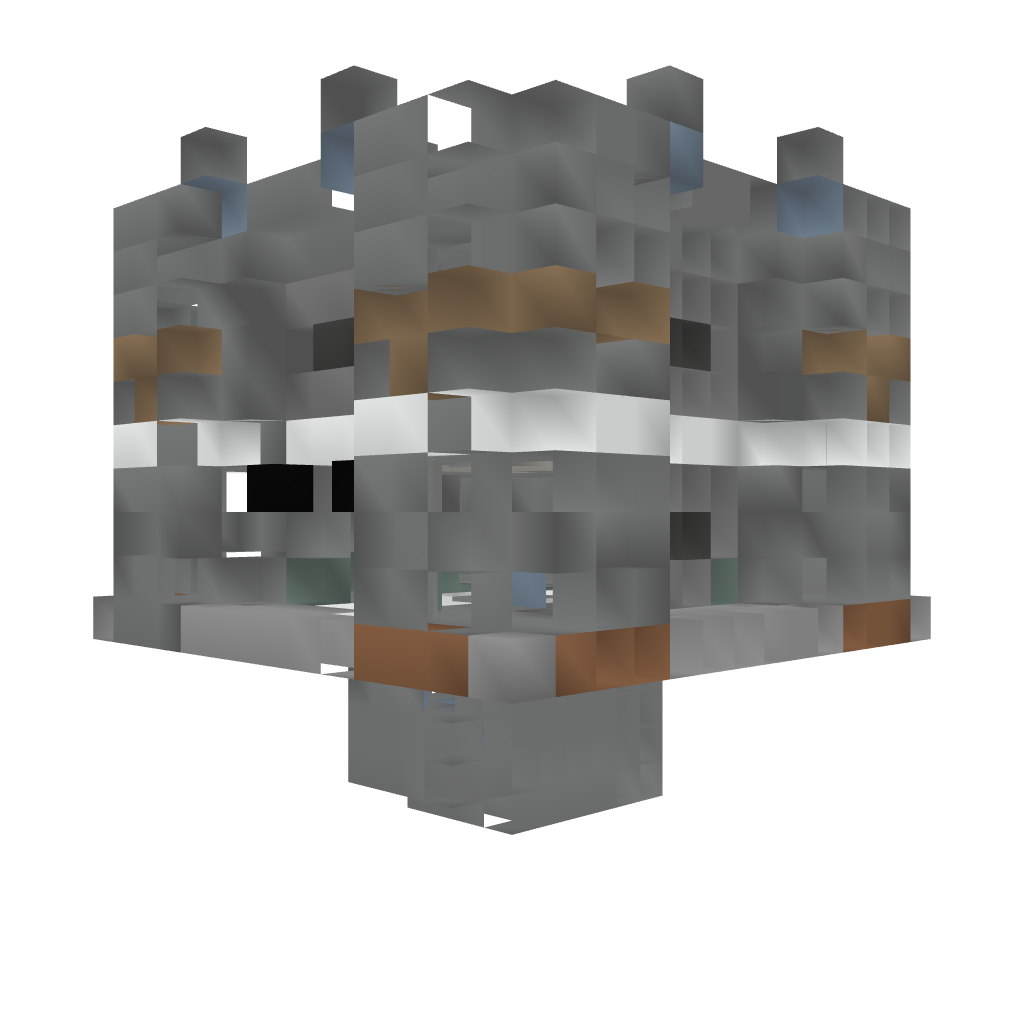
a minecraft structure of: PvP Tower [White]